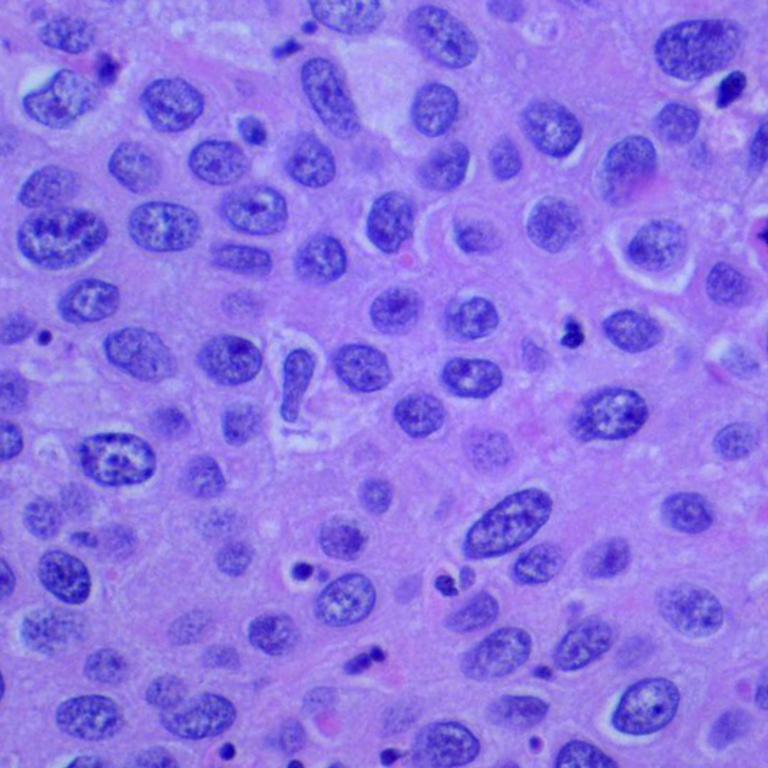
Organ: lung
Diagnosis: squamous carcinomas